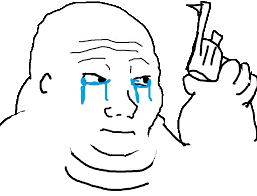
Label: 5_Blobjak